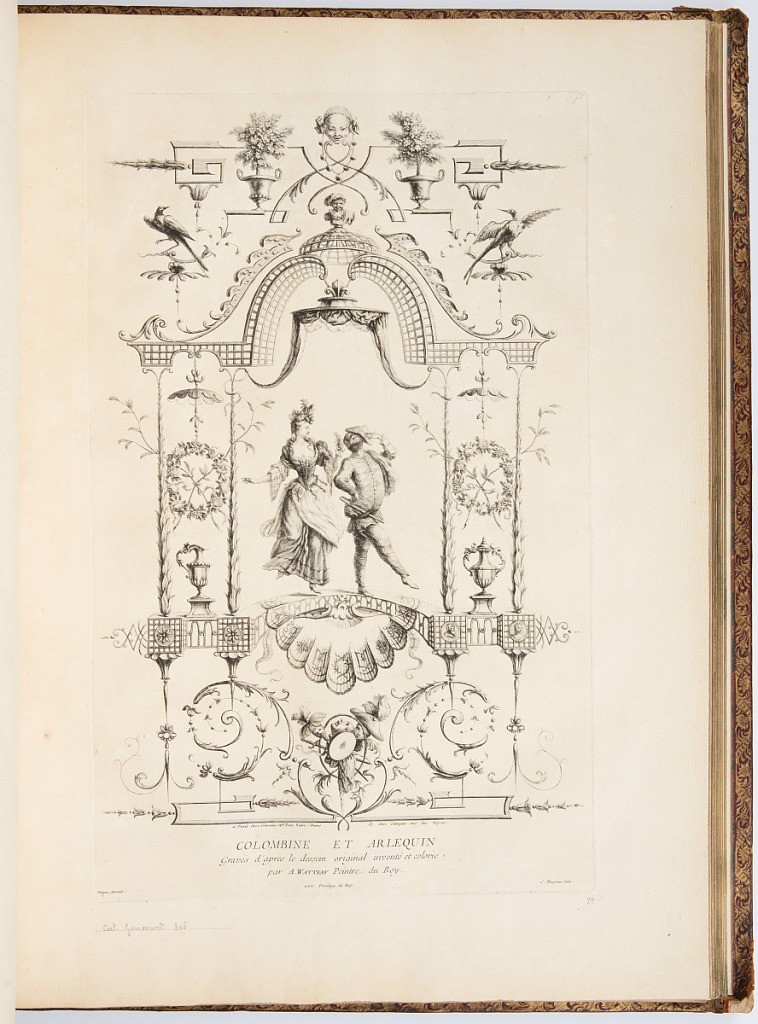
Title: COLOMBINE ET ARLEQUIN
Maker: Antoine Watteau, French, 1684–1721
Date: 1723-1735
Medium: Etching on laid paper
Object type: Bound print
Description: Page of arabesque ornamentation with figures from the Commedia dell'arte, Columbine and Harlequin, in the center. They stand under a trellis supported by vines and on top of a scalloped based, and are framed by scrolls, wreaths, vases, and birds. The plate is signed.